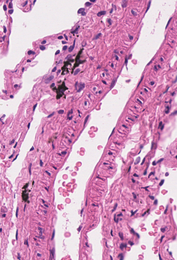
Tumor epithelial tissue: no
Tumor-associated stroma tissue: no
Normal tissue: yes